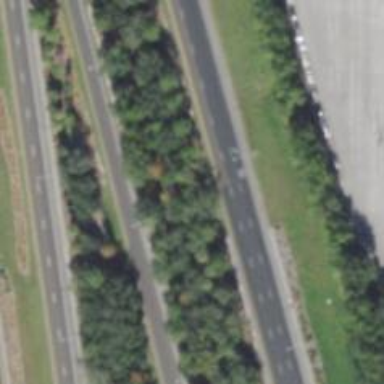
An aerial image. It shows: Motorway link.